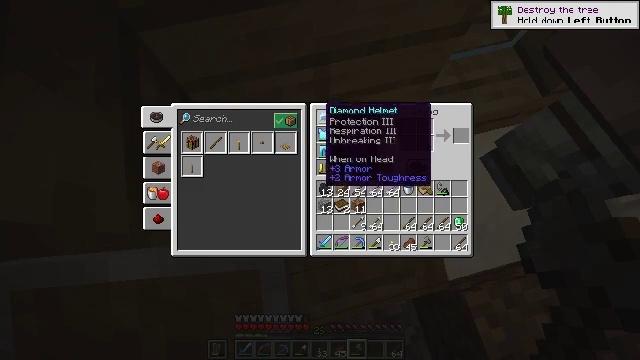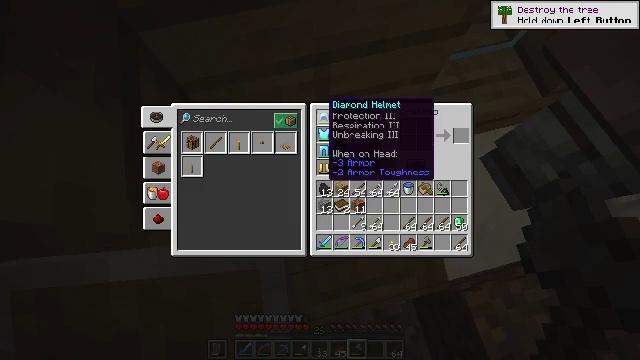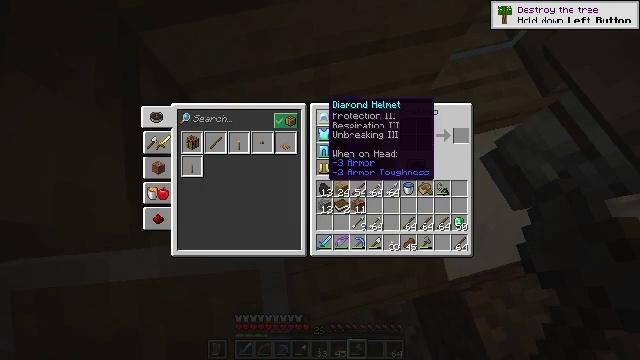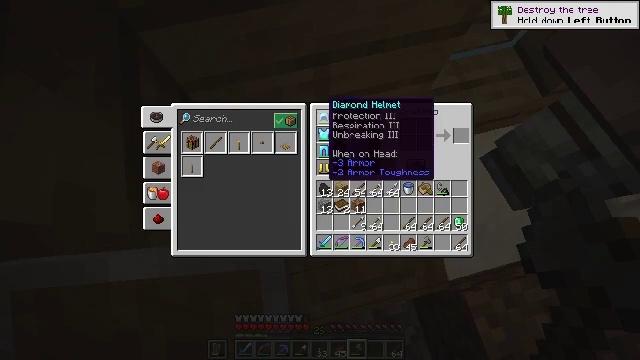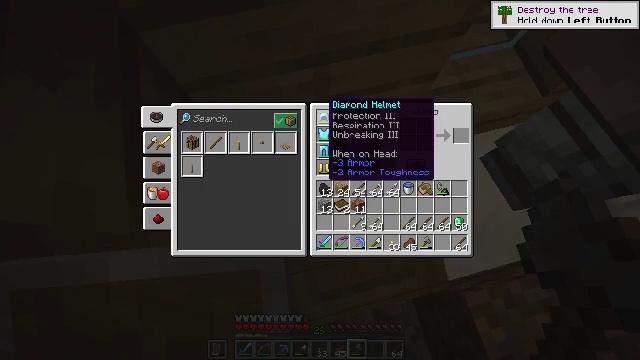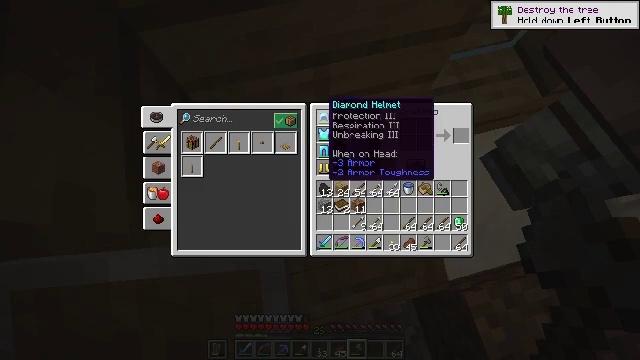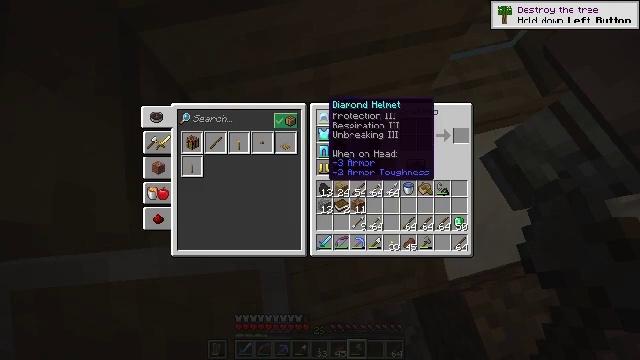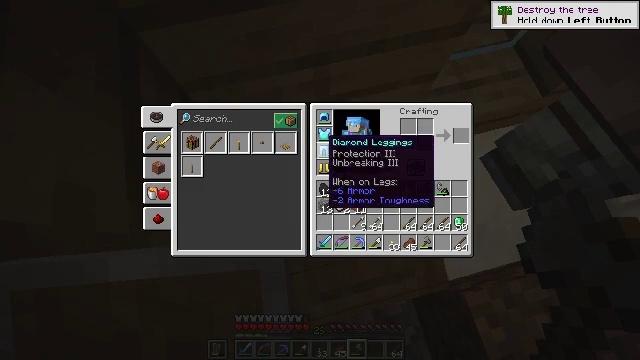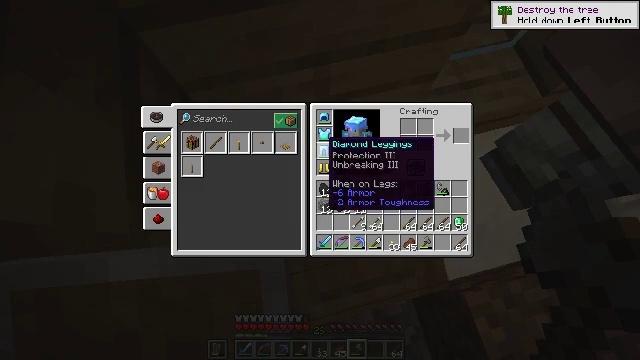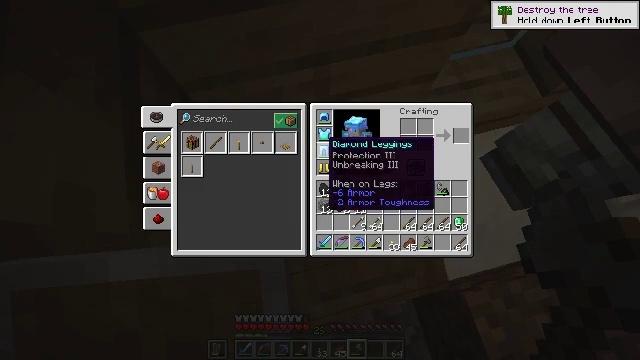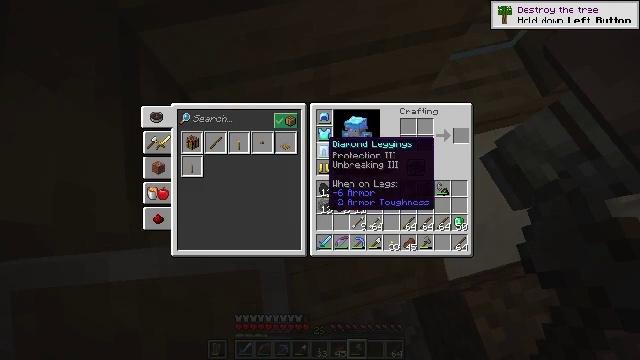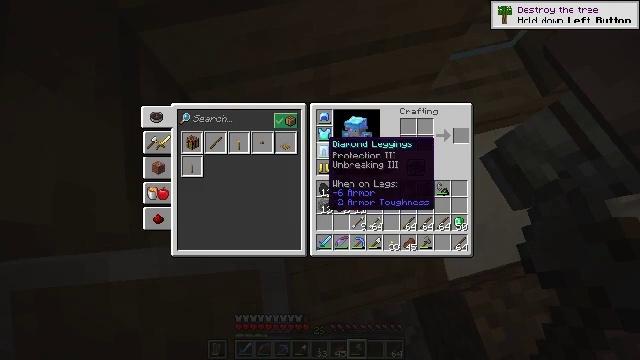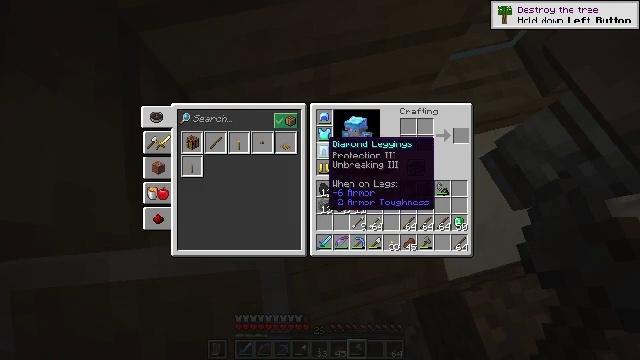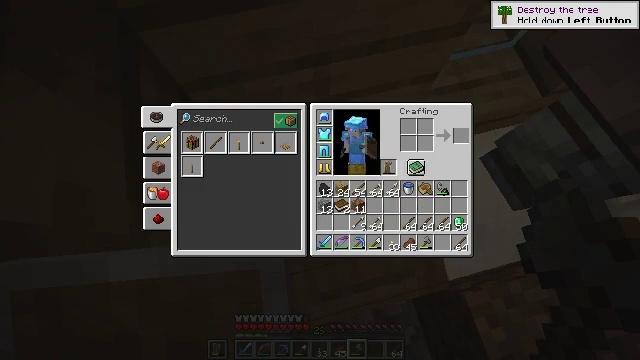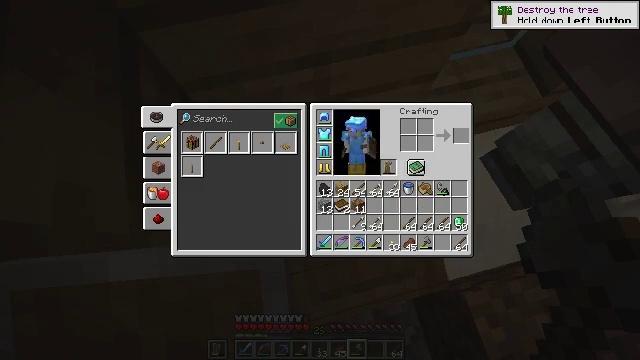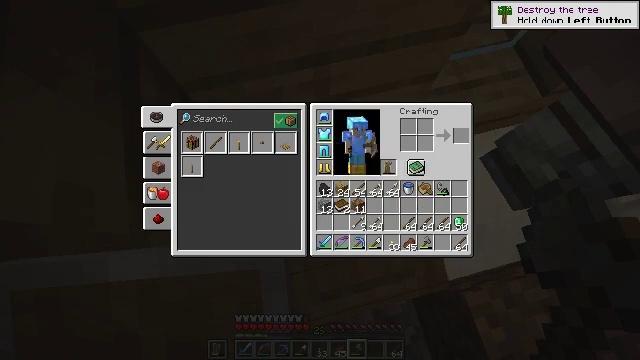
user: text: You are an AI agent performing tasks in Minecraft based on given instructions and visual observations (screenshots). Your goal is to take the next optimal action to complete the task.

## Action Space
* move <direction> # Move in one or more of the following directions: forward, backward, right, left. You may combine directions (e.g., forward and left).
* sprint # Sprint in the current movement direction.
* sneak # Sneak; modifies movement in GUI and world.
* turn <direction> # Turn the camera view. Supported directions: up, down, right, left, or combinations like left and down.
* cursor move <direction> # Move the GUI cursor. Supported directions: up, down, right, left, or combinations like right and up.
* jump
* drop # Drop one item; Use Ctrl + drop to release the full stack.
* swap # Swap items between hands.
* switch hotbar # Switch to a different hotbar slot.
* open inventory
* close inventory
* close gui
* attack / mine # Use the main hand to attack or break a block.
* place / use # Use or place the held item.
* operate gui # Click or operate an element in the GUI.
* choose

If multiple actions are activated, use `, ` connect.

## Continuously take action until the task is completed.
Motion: motion action
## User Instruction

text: Break the lectern to relocate it.
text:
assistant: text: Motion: no_op
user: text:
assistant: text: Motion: no_op
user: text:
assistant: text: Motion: no_op
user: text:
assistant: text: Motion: no_op
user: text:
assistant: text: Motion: no_op
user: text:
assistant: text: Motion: no_op
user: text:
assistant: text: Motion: cursor move down
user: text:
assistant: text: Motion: no_op
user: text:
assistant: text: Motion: no_op
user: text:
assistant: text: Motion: no_op
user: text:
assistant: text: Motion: no_op
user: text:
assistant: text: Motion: no_op
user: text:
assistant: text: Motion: cursor move right
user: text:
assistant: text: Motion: cursor move right
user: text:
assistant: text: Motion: cursor move right and up
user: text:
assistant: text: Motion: cursor move right and up
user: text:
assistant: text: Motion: no_op
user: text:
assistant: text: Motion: no_op
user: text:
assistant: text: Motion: no_op
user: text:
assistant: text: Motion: turn right
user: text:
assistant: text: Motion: turn right and up
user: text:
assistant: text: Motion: turn right and up
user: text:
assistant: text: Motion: turn right and up
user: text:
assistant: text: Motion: turn right and up
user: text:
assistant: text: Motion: turn up, use / place
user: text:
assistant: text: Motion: use / place
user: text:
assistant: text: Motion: no_op
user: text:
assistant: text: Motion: turn left and up
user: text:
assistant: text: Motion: no_op
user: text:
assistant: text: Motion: no_op